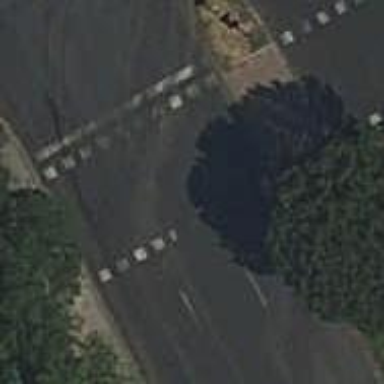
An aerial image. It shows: Zebra crossing with traffic signals.